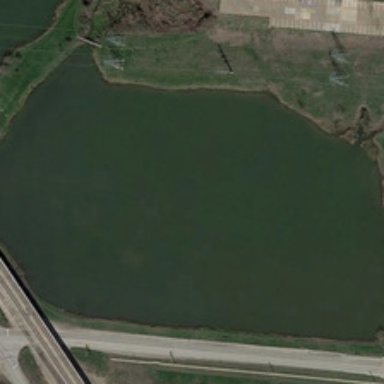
An irregular pond is surrounded by meadows and two crossed roads .